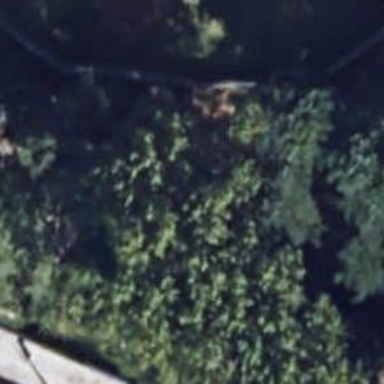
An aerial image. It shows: Footway on bridge.